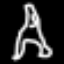
Label: The Eiffel Tower